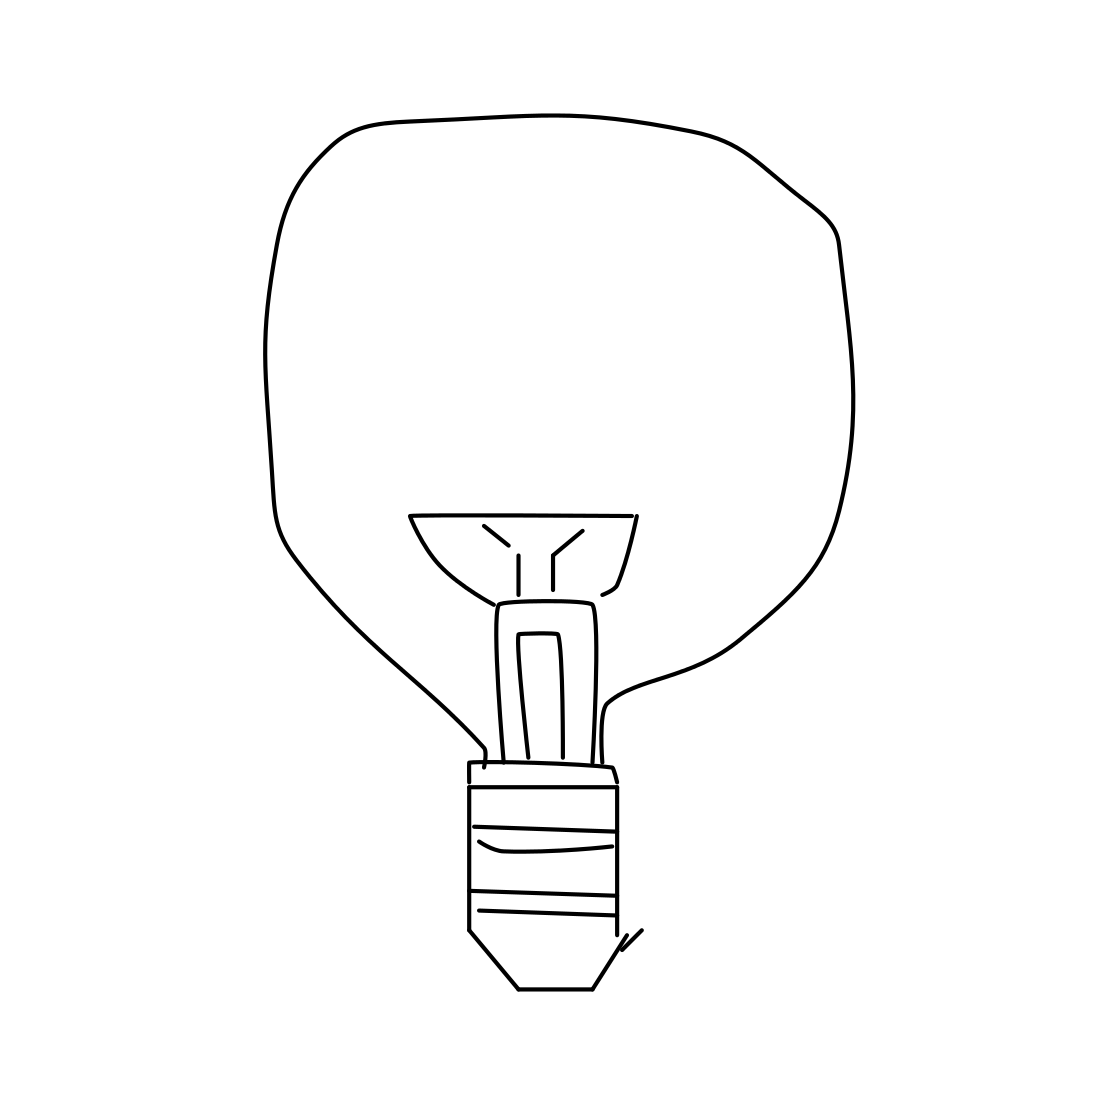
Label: lightbulb